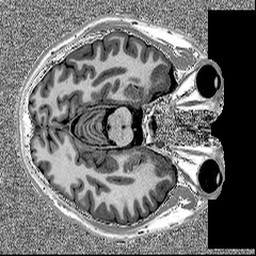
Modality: MP2RAGE
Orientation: axial
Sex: male